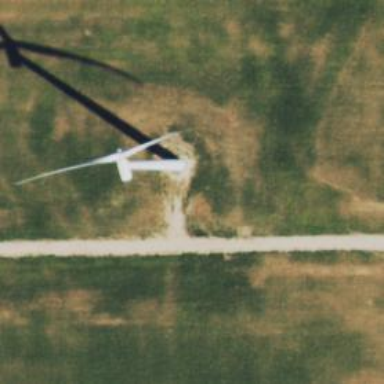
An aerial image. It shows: Wind generator powered by horizontal axis wind turbine.